Question:
I am working with a similar data frame and I am trying to take take the count of IDs for each SET values so that the final output will look like this.
'''
123_a 2
123_b 2
221_a 1
221_b 1
'''
I use table () but I am unable to get the count for SET specific. How can I crack this?
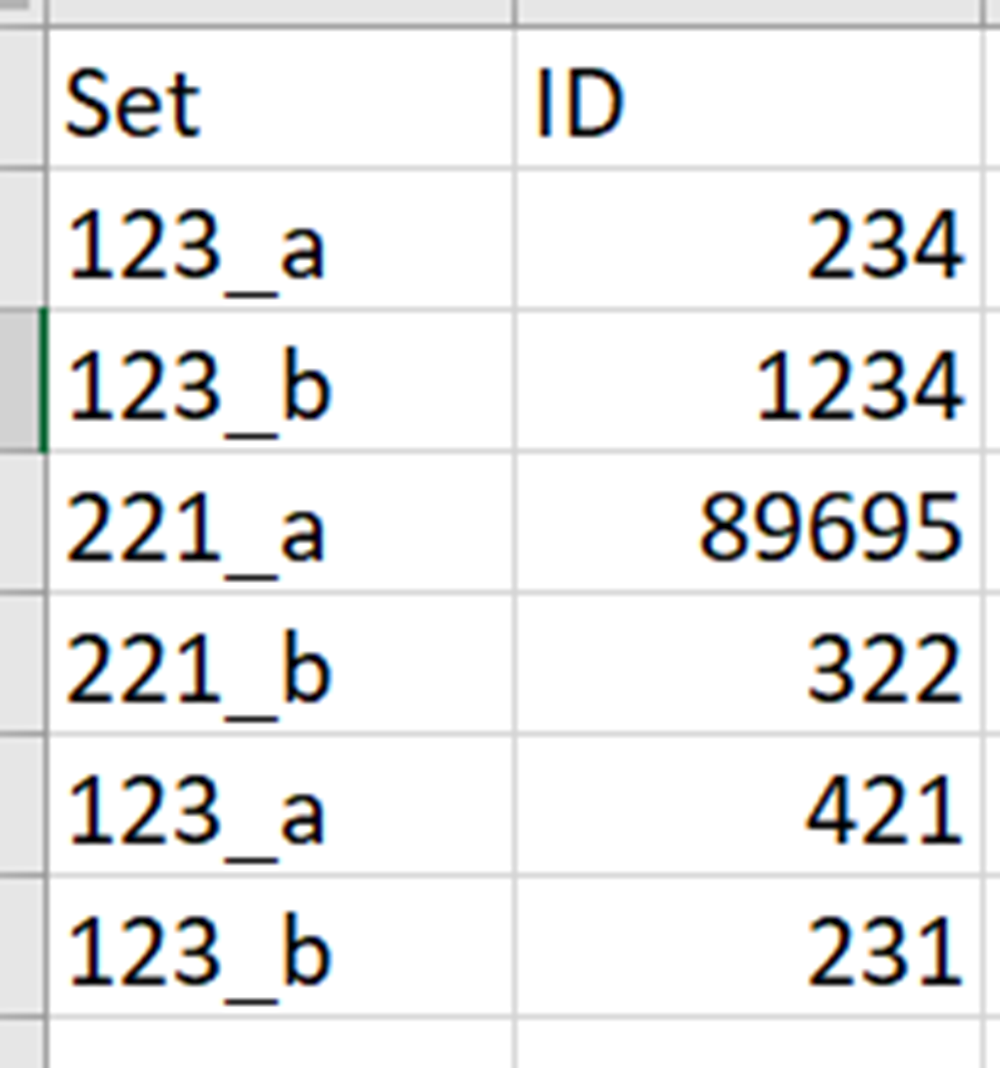
Answer: We can use 'table' on the specific column 'Set' instead of the whole dataset with more columns
'''
table(df1$Set)
'''